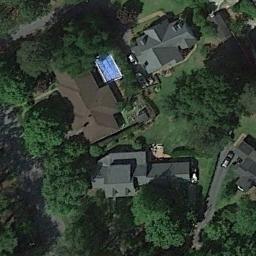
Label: medium_residential